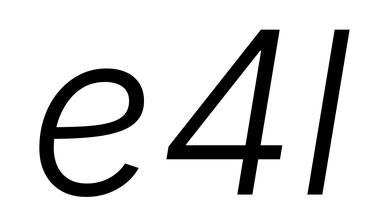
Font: Inter-Italic_Light_Italic